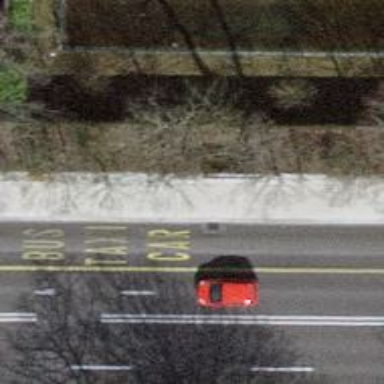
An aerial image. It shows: Asphalt sidewalk leading to platform for public transport.